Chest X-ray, AP view. Patient: 74 years old, sex M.
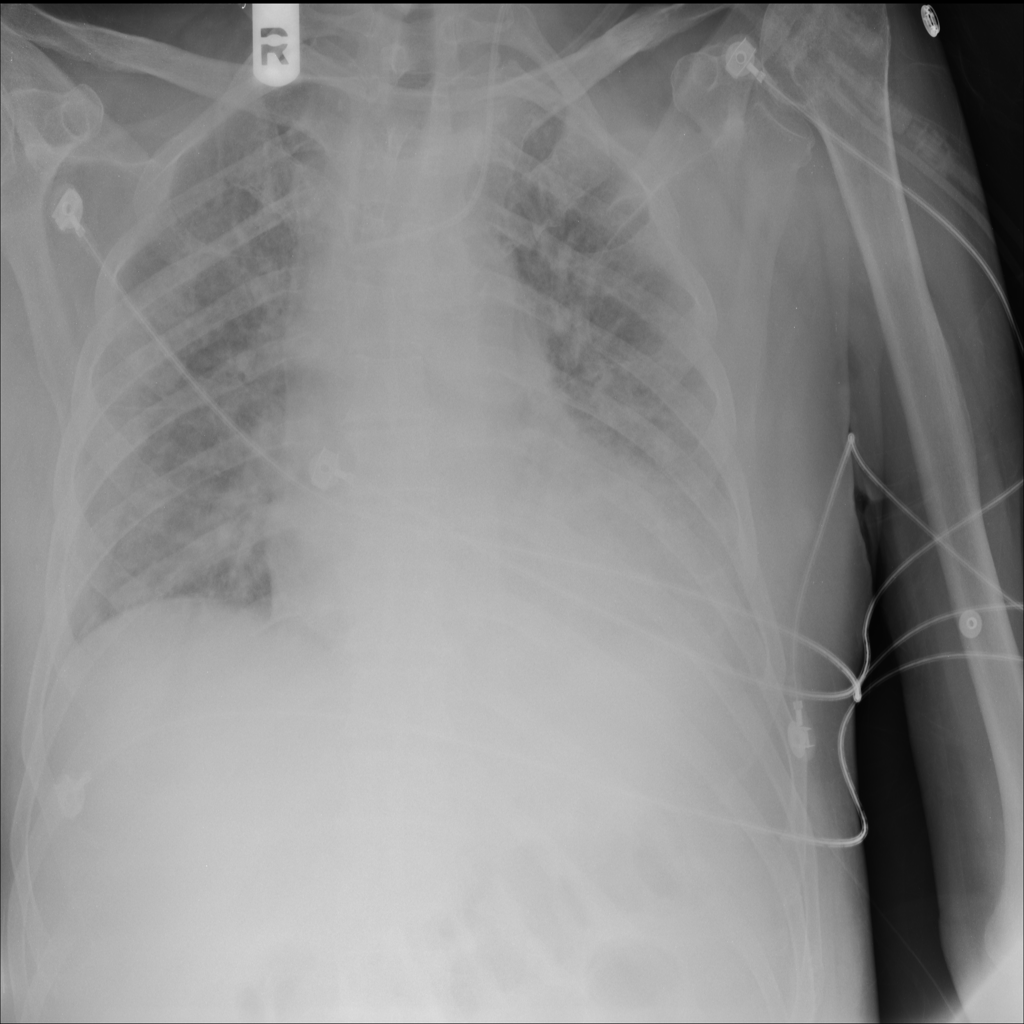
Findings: Atelectasis, Infiltration